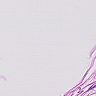
Metastatic tissue present: no